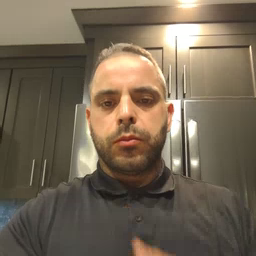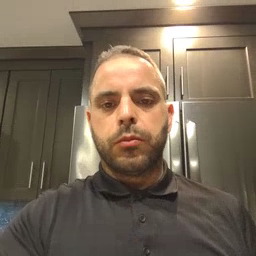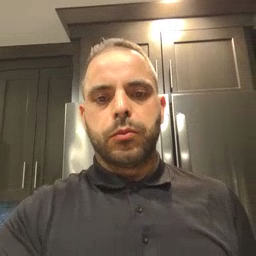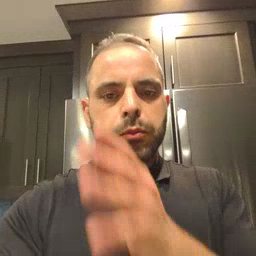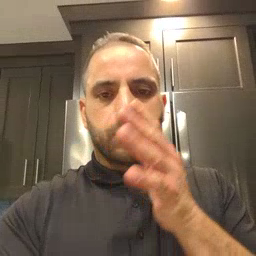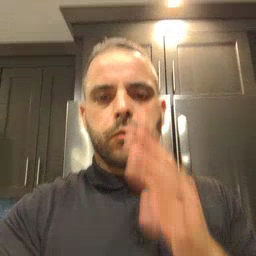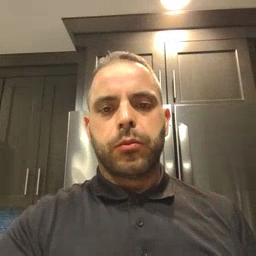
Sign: farm